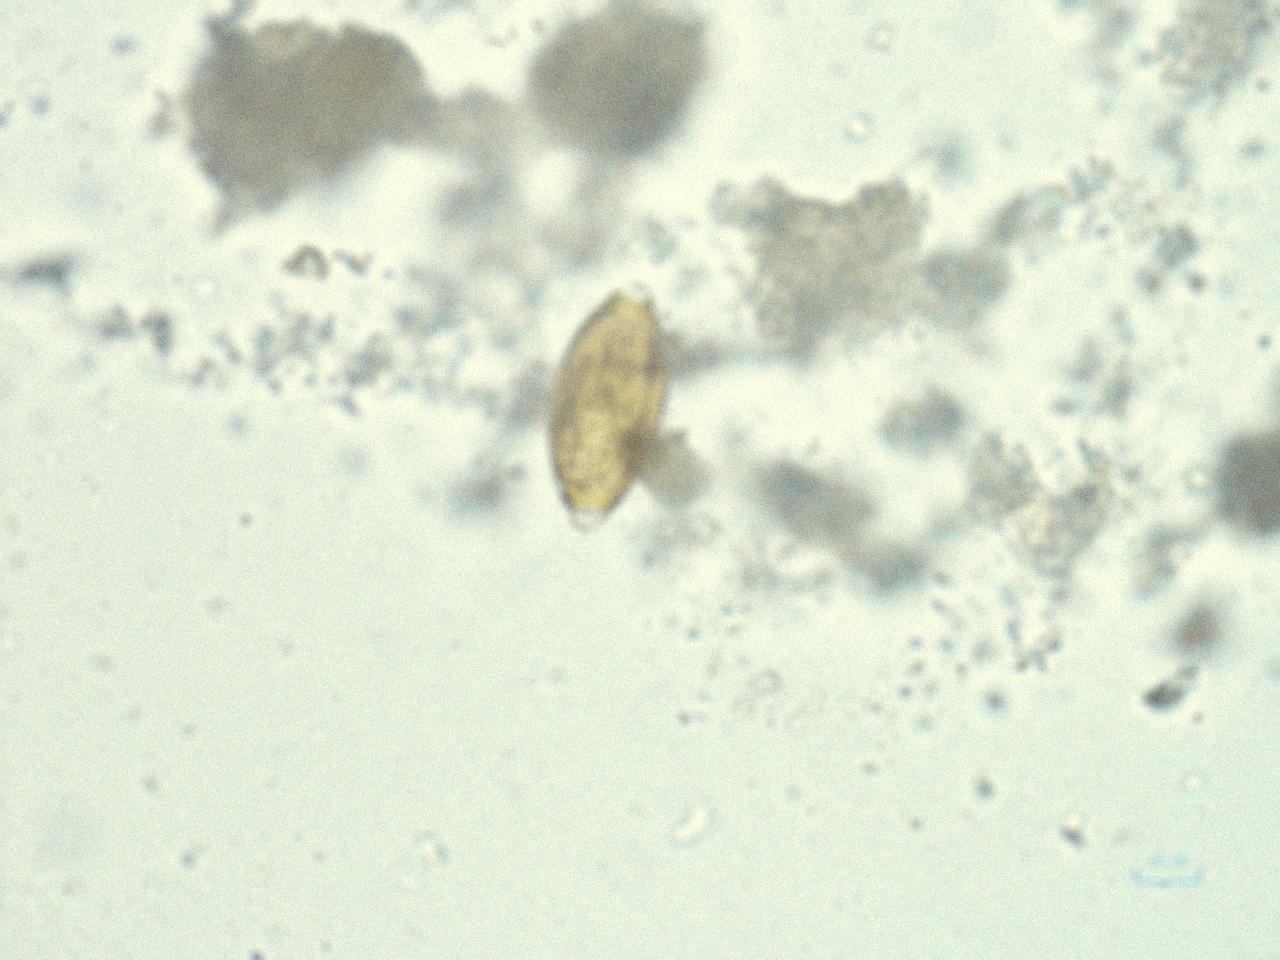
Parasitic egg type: Trichuris trichiura